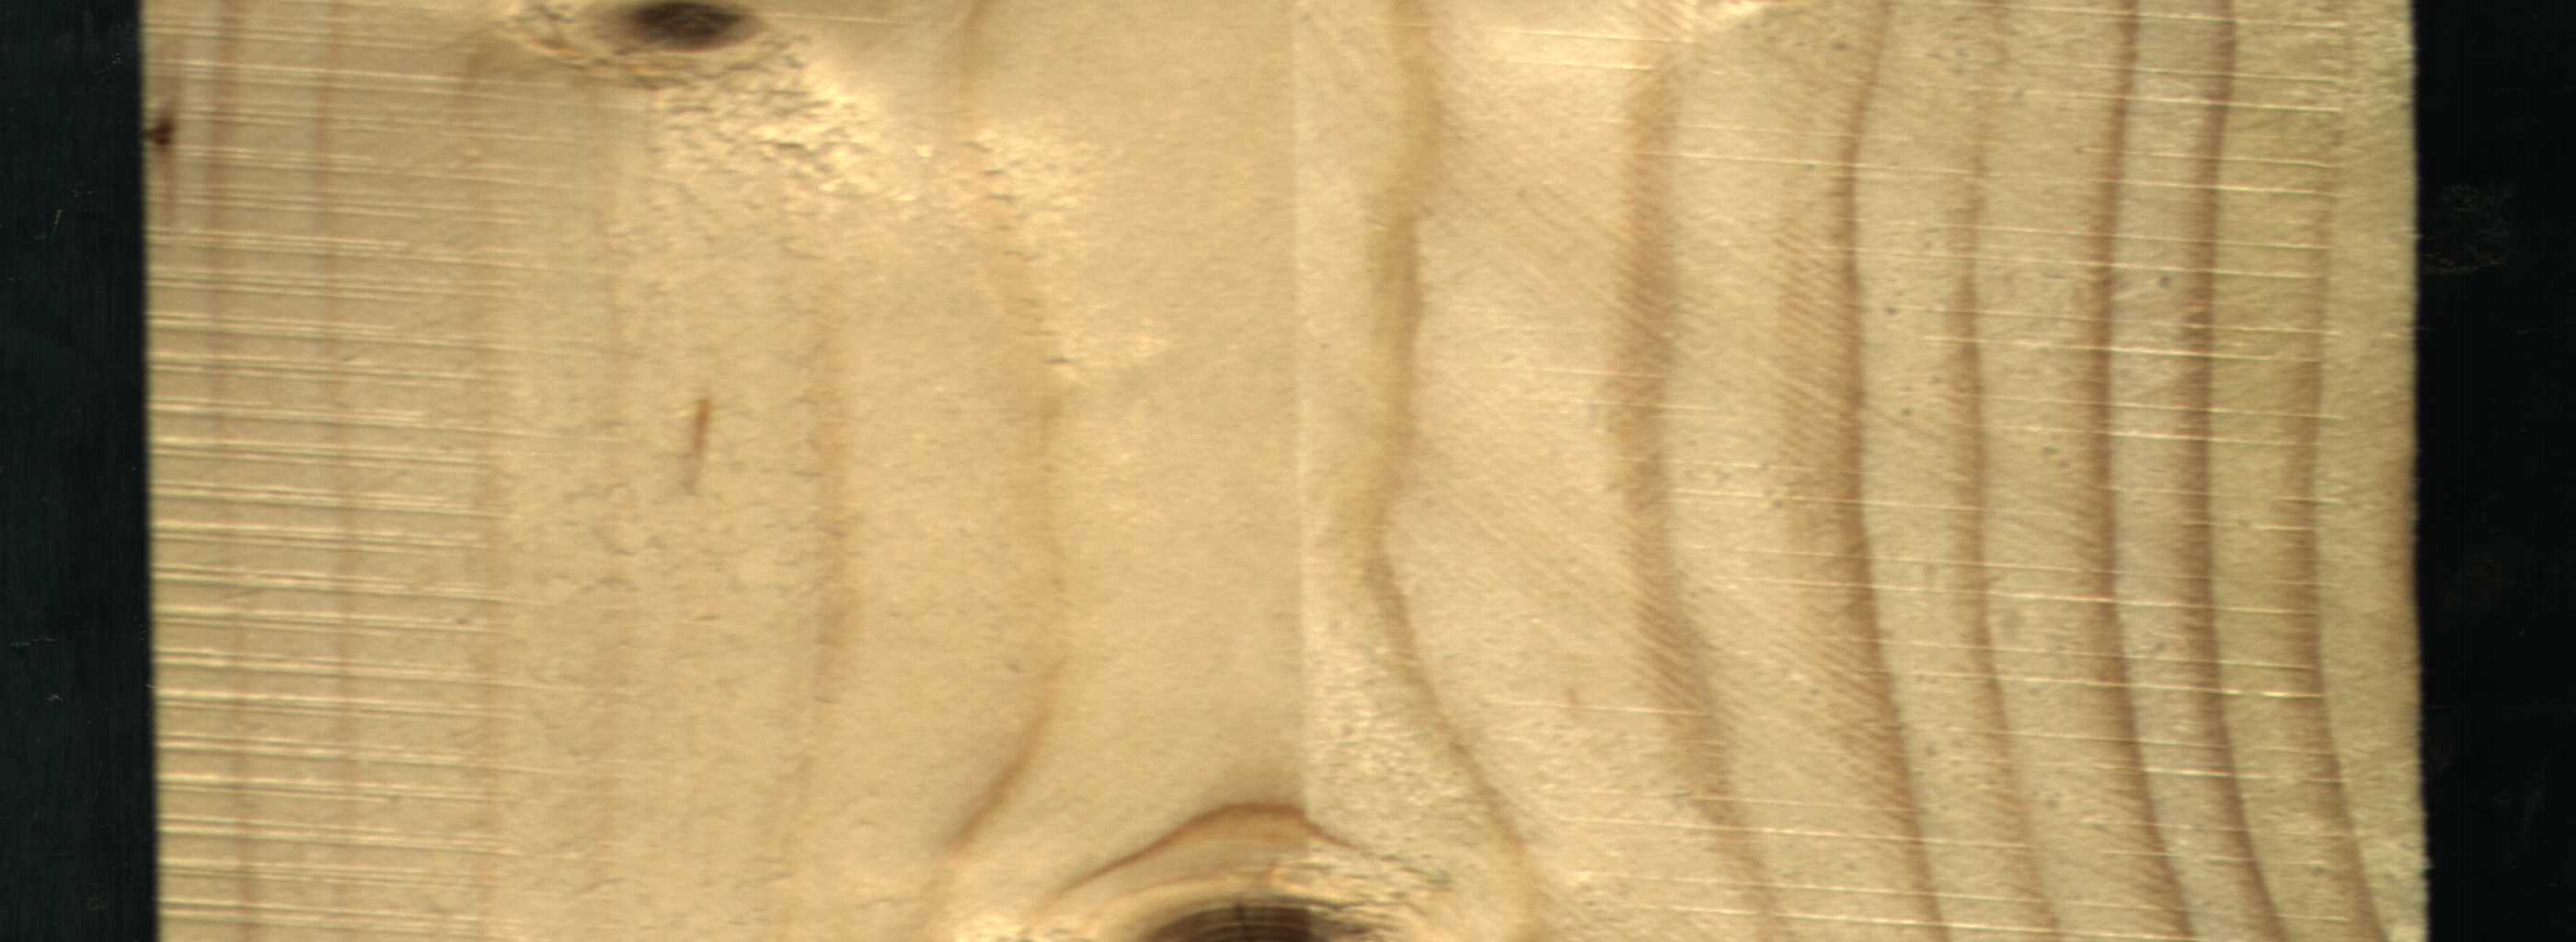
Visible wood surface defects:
Dead_Knot
Dead_Knot
Dead_Knot
Dead_Knot